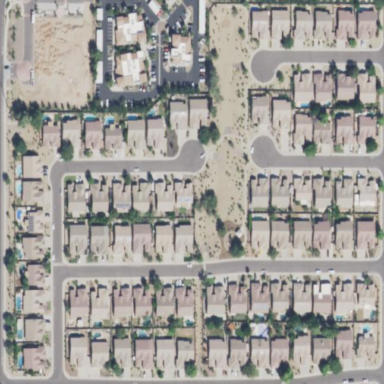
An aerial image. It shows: Residential area consisting of single-family homes.